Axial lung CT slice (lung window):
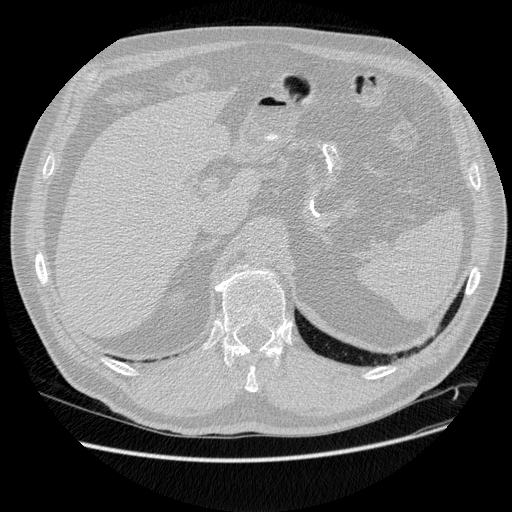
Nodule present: no